Aerial crown-view tile of a tropical tree (Barro Colorado Island, Panama), acquired 20250818:
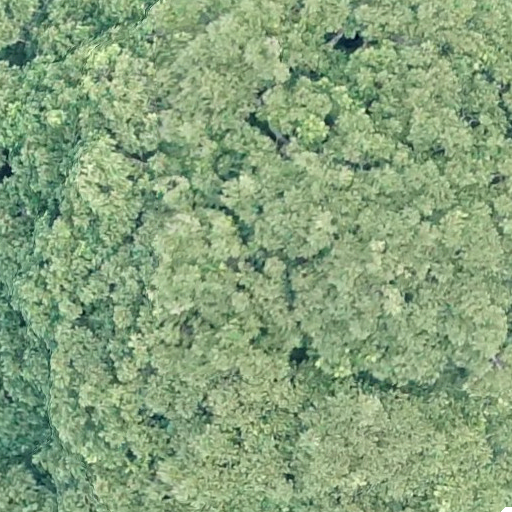
Species: Dipteryx oleifera
GBIF accepted scientific name: Dipteryx oleifera
Crown area: 735.502 m²